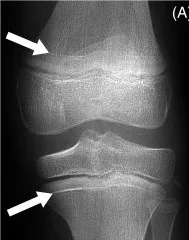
Anteroposterior . Radiographs taken six months.
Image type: radiology (x_ray)